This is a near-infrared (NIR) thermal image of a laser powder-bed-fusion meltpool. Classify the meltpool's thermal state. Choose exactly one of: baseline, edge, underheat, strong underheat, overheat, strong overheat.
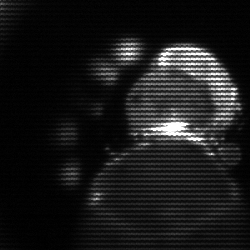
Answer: edge